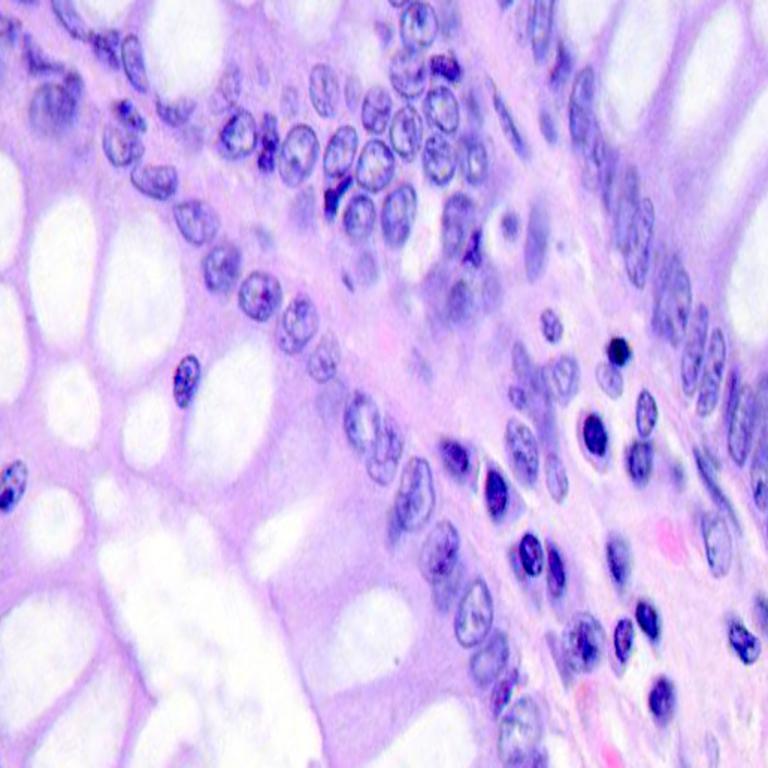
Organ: colon
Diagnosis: benign